Question: I created this flow demo - <URL>
I am using React Native and Flow.
My code is:
'''
const A = (actionType: string) => 'COUNTER_' + actionType // ActionTypePrefixer
const UP = A'UP';
'''
My goal is to call a function with backticks.Flow highlights this as an error saying:
Is there any way to do encaps with:
> [flow] array (This type is incompatible with the expected param
type of string See also: encaps tag)
Screenshot:

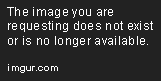
Answer: > Flow highlights this as an error
That's because it is an error! The first parameter to a template literal function is an 'Array<string>', not a 'string'. Your code would still execute because '['foo'].toString() === 'foo'', but it would easily break in the general case. Therefor you should change
'''
const A = (actionType: string) => 'COUNTER_' + actionType;
'''
to
'''
const A = (actionType: Array<string>) => 'COUNTER_' + actionType[0];
'''
Potentially it might also be good to throw an exception if 'actionType.length > 1'.